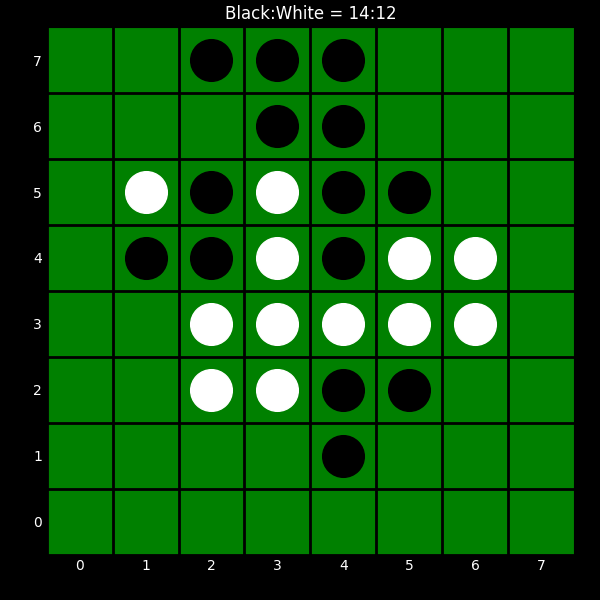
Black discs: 14
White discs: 12